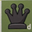
Piece: bQ